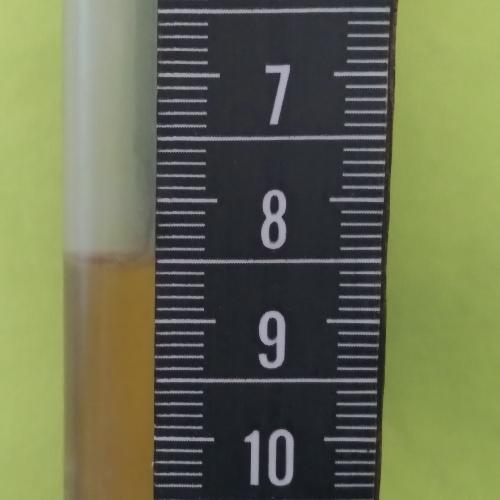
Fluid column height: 8.5 cm